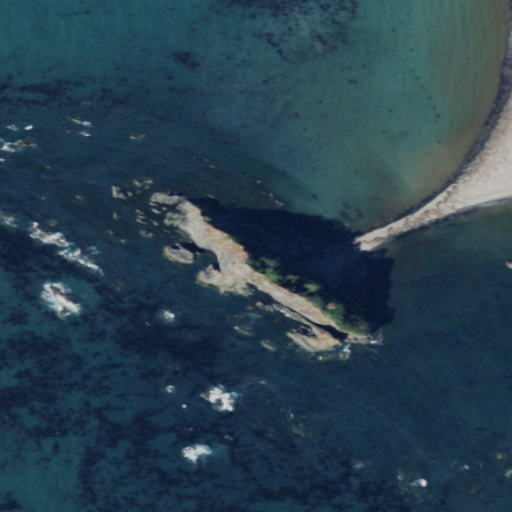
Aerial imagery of cape in Washington named Strawberry Point containing open water, herbaceous wetlands, and barren land